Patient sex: M
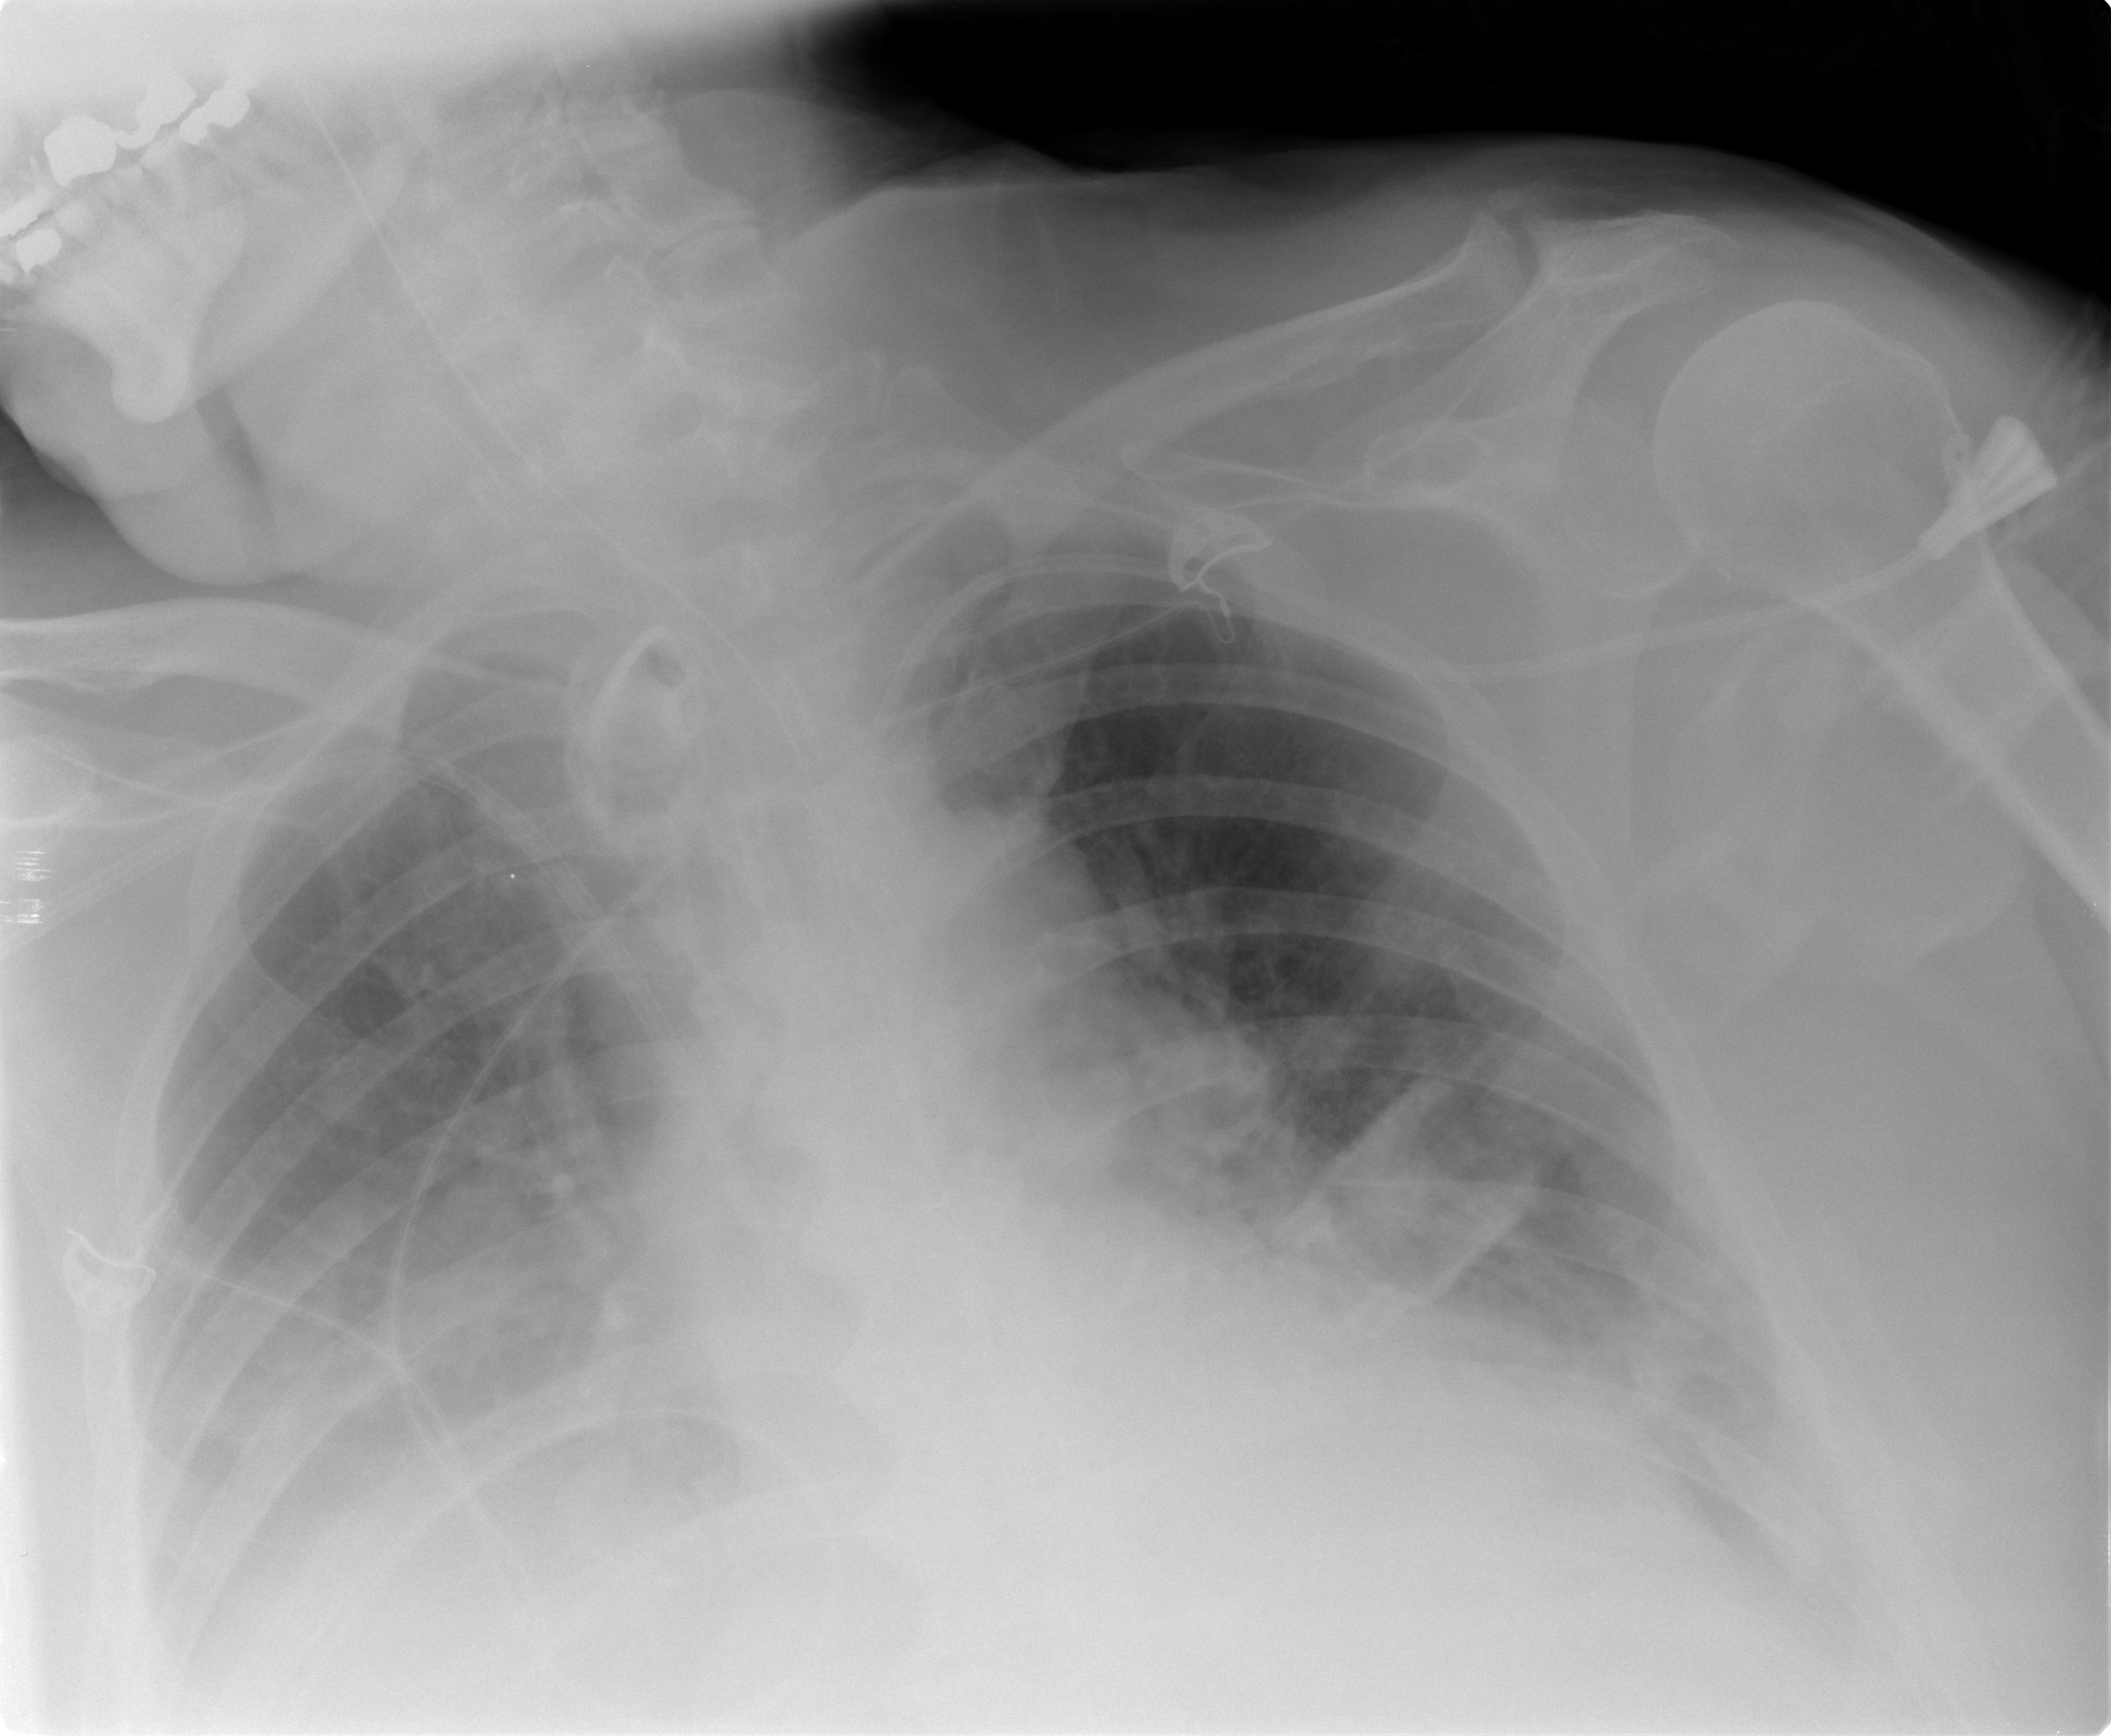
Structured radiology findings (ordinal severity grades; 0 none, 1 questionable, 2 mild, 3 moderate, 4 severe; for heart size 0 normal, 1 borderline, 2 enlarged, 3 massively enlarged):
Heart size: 2
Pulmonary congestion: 2
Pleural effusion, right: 2
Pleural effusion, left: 2
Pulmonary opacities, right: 2
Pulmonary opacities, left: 2
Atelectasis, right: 2
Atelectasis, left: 2